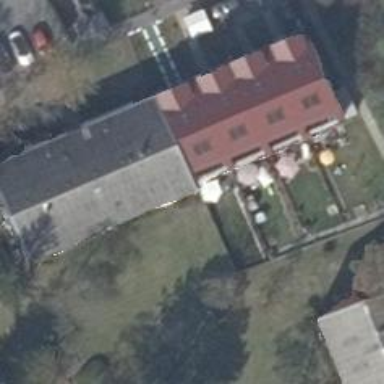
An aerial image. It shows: Gabled roof adorns the apartments building.